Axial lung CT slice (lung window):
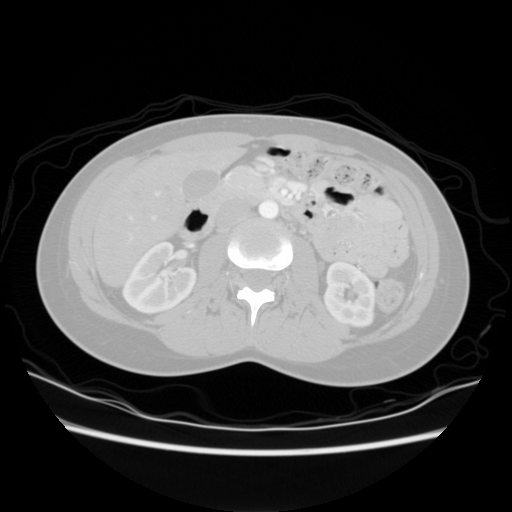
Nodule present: no